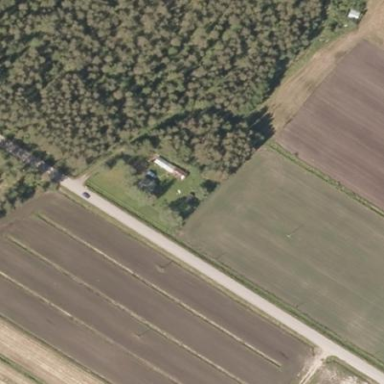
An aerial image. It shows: Farmyard area.